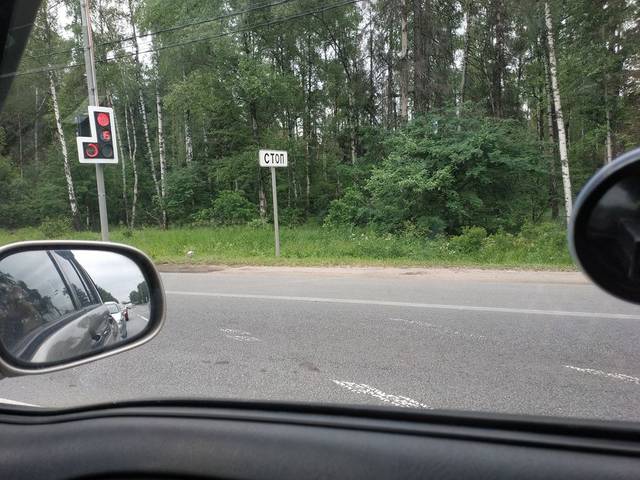
Region: Russia
Coordinates: 55.881, 38.004